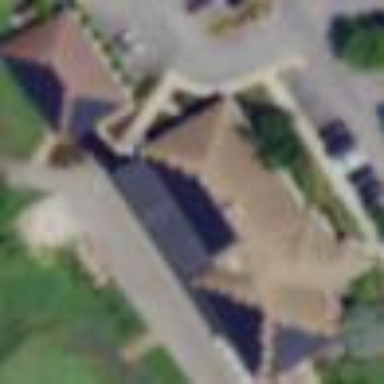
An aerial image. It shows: Clubhouse building associated with golf course.